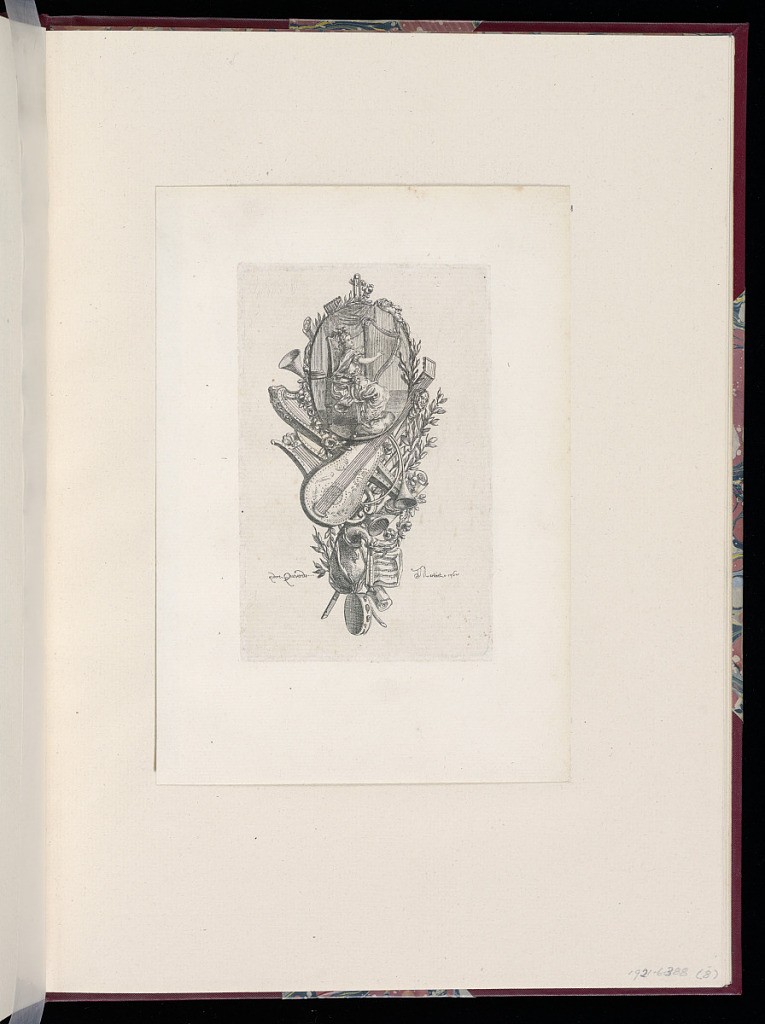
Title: Musical Trophy Design
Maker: François Marie Isidore Queverdo, 1748 - 1797
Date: ca. 1767
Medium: Etching on paper
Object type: Print
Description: An allegorical hanging trophy design representing music with its attributes, including sheets of music, foliate branches, horns, tambourine, guitar, harp, lyre, and a bagpipe (musette). At the top, an oval medallion depicted a woman playing the harp. The plate is signed and dated.